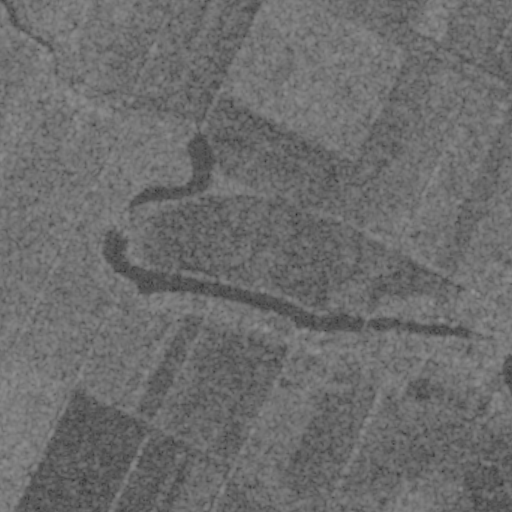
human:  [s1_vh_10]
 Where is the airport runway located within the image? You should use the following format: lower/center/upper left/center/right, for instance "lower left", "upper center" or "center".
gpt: The airport runway is located in the upper right of the image.
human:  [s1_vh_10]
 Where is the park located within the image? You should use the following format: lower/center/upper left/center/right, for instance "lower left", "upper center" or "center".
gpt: The park is located in the center right of the image.
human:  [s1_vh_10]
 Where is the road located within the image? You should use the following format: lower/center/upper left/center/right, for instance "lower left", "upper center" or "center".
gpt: There is no road in the image.

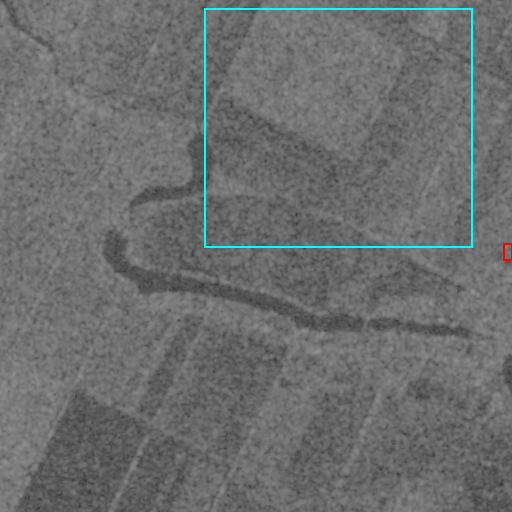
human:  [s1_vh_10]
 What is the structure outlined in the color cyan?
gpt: The structure outlined in cyan is a crop field.
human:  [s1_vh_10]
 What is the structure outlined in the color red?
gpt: The structure outlined in red is a park.
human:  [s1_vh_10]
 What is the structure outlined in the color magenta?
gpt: There is no magenta outline.